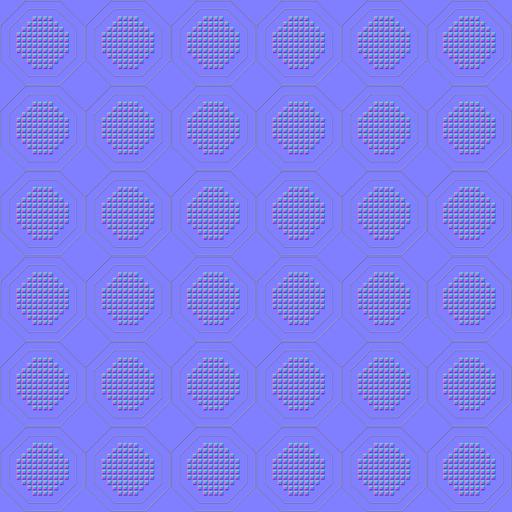
metal plates panels scifi